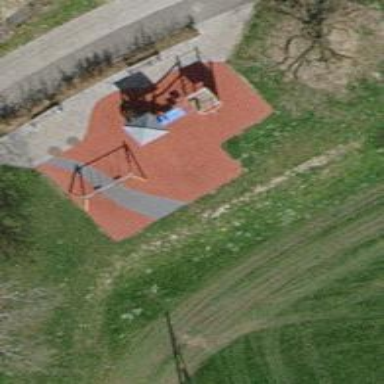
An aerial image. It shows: Playground area for leisure activities on the land.